Question: Why does fcfs go from 0 99 , and from 99 to 198
And for Round robin, I don't understand why the first job completion time is 500.
An explanation and example would help, thanks
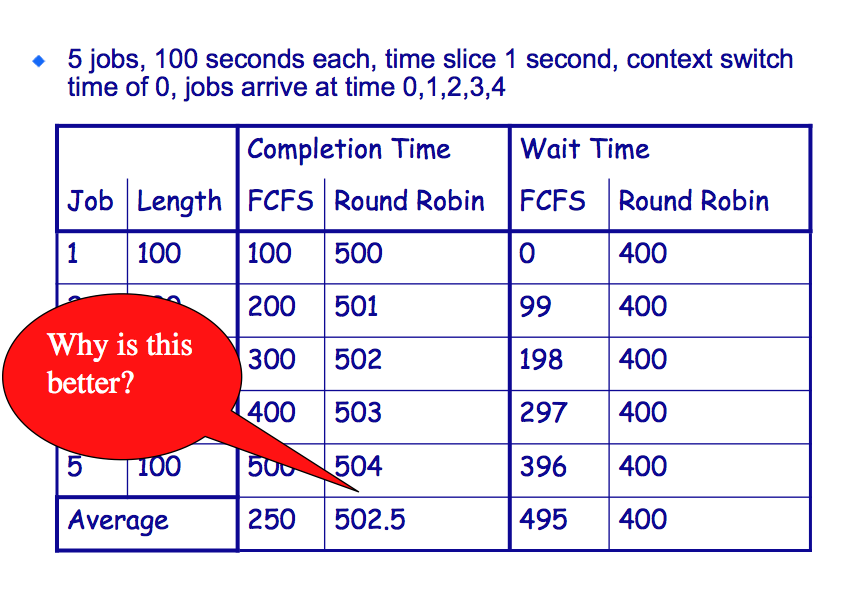
Answer: Wait time for job 1 is 0 under FCFS because it gets scheduled immediately as it is the only job at time t = 0. Job 2 comes at t=1 but is scheduled after job 1 finishes at time t=100 ,meaning a wait of 99 seconds(t=1 to t=100) till it gets scheduled. Similarly job 3 comes at t=2 and gets scheduled only after jobs 1 and 2 finish i.e at t=200, meaning a wait of 200-2 = 198 seconds.
For round robin, each job runs for 1 second and gets context switched out. This happens in an orderly way. So after job 1 runs from t=0 to t=1, job 2 runs from t=1 to 2, job 3 from t=2 to 3 and so on till 1 runs back again from t=5 to t=6. In this way there is one execution of job 1 in 5 cycles. Since proc 1 requires 100 seconds in total it would finish at 500 seconds.
Do upvote if you will this explanation helpful.
edit:
Round Robin in detail:
Job 1 runs for total 100 seconds in chunks of 1 seconds each separated by interval of 4 seconds(1(chunk for job 2)+1(job 3)+1(job 4)+1(job 5)). So it runs at t=0, t=5, t=10... each time for just 1 second interleaved by similar 1 second executions of jobs 2,3,4,5. In this way its 100th and final execution will be at t=500.